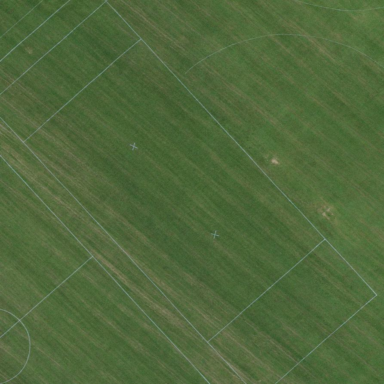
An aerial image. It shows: Grass pitch dedicated to the sport of ultimate.